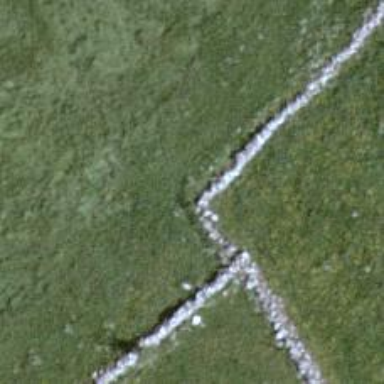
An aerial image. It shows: Wall barrier.